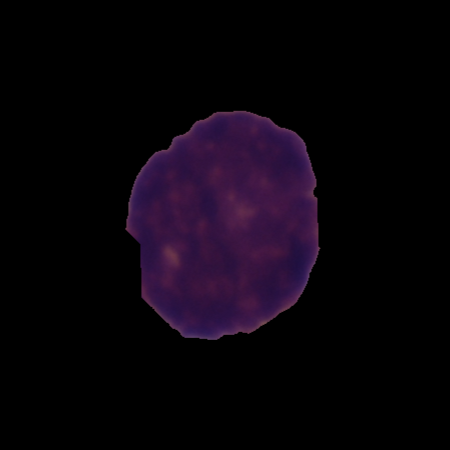
Label: cancer